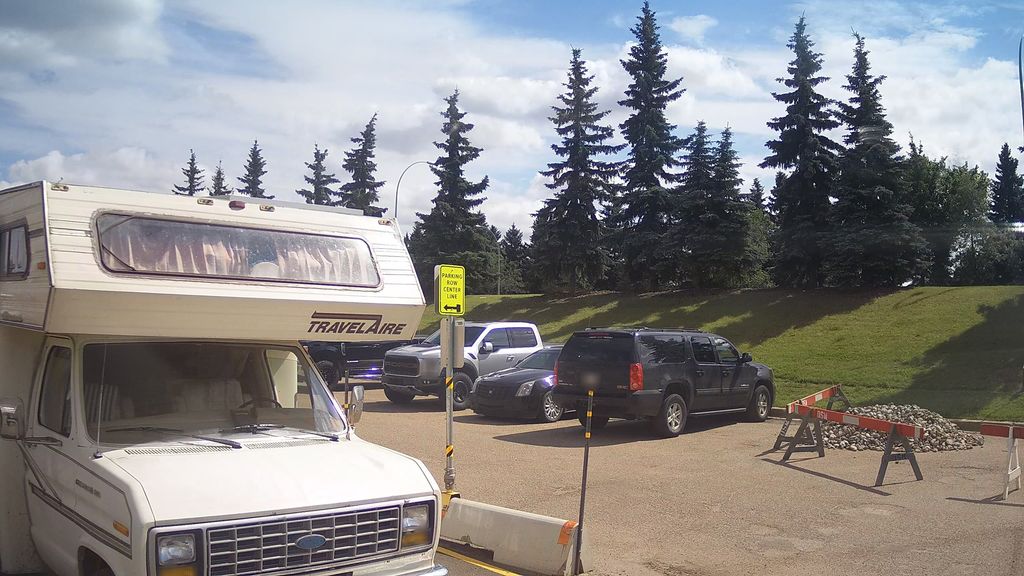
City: edmonton